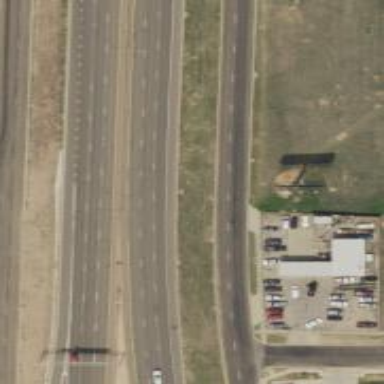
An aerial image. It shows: Tertiary road with frontage road.